Question: What is the value of this measurement?
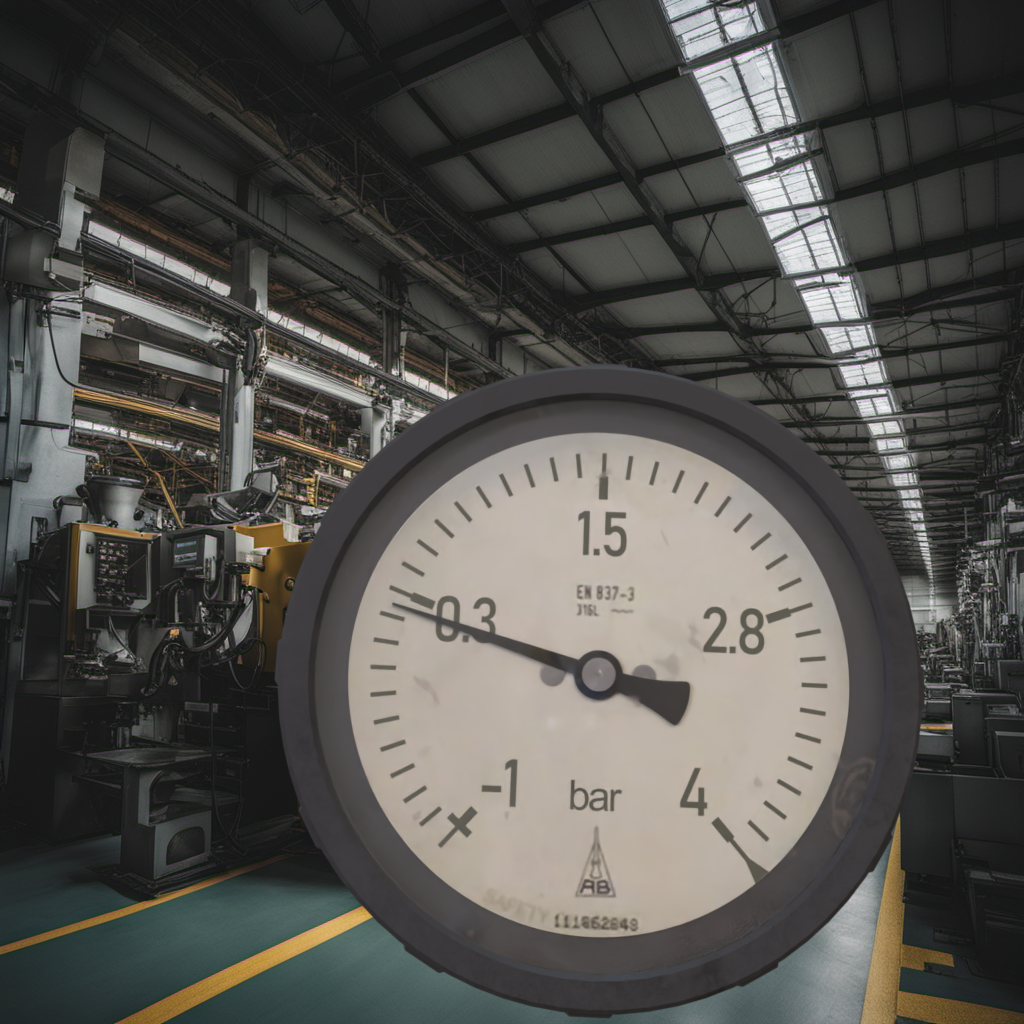
Answer: The result is 0.15
Question: What is the value range of this measurement?
Answer: The range is from -1 to 4
Question: What is the minimum and maximum value range of the measurement in the image?
Answer: The minimum value is -1 and the maximum value is 4